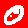
Digit: 0